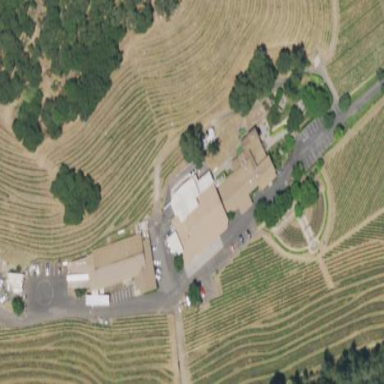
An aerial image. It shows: Vineyard growing grapes.